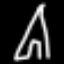
Label: The Eiffel Tower